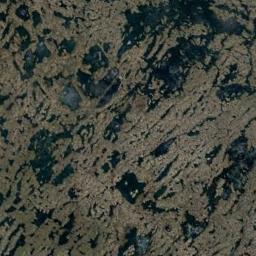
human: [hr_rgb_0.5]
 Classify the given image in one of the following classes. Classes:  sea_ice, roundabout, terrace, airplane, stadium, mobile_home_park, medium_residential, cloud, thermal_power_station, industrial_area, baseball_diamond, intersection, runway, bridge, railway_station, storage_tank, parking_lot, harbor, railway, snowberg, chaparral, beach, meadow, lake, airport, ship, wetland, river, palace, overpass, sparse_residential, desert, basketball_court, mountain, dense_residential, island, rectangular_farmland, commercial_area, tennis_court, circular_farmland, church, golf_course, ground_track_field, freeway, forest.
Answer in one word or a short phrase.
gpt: wetland